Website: crate-barrel
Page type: review-order
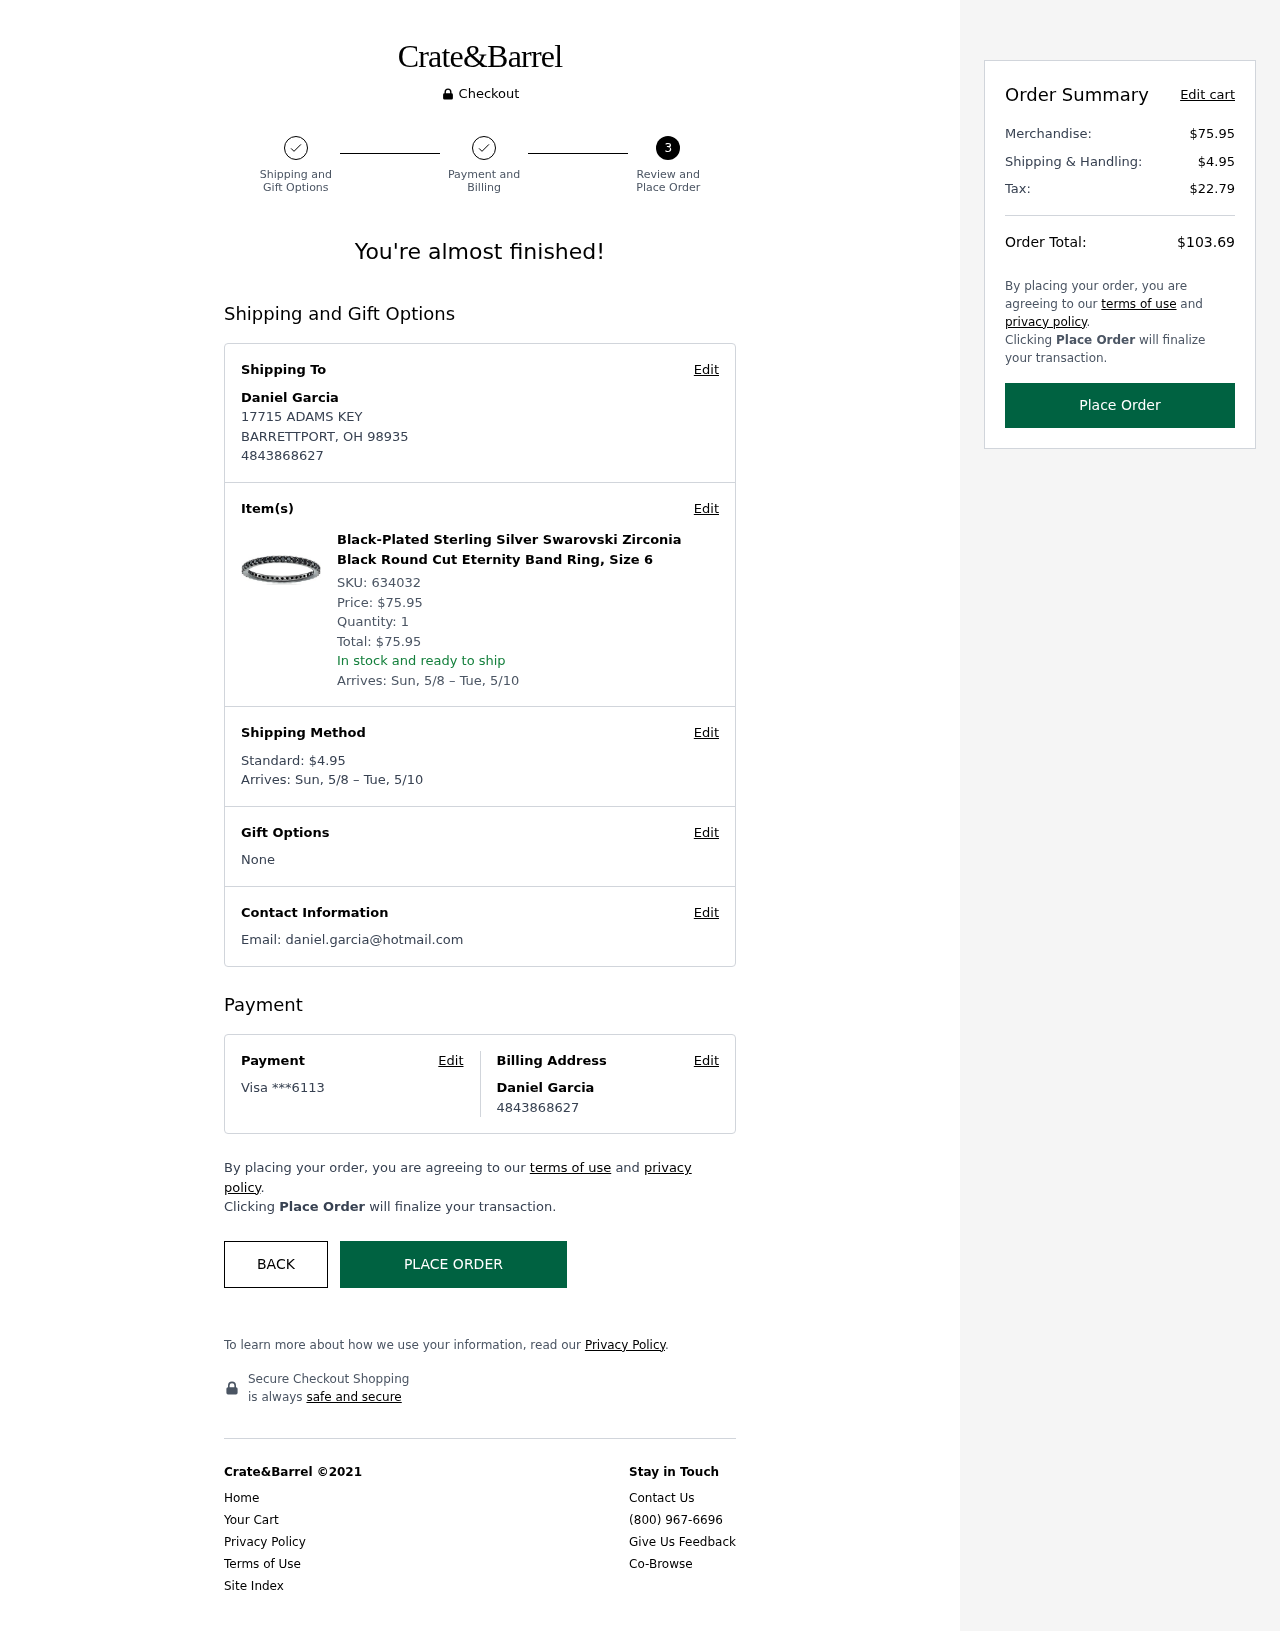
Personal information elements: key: PII_CARD_LAST4
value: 6113
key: PII_CARD_TYPE
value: Visa
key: PII_CITY_STATE_ZIP
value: BARRETTPORT, OH 98935
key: PII_EMAIL
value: daniel.garcia@hotmail.com
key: PII_FULLNAME
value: Daniel Garcia
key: PII_FULLNAME2
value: Daniel Garcia
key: PII_PHONE
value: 4843868627
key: PII_PHONE2
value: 4843868627
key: PII_STREET
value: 17715 ADAMS KEY
Product elements: key: PRODUCT1_NAME
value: Black-Plated Sterling Silver Swarovski Zirconia Black Round Cut Eternity Band Ring, Size 6
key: PRODUCT1_PRICE
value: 75.95
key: PRODUCT1_QUANTITY
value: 1
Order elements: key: ORDER_SKU
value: SKU: 634032
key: ORDER_ITEM_TOTAL
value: Total: $75.95
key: ORDER_DELIVERY_DATE
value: Arrives: Sun, 5/8 – Tue, 5/10
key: ORDER_SHIPPING_COST
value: $4.95
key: ORDER_SHIPPING_COST
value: Standard: $4.95
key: ORDER_SUBTOTAL
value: $75.95
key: ORDER_TAX
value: $22.79
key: ORDER_TOTAL
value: $103.69